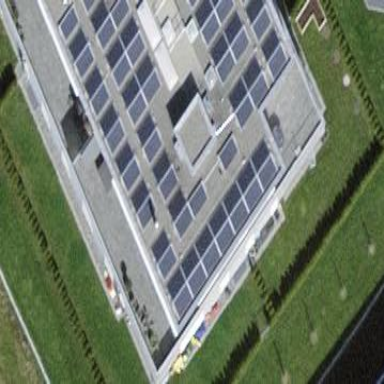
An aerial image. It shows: Solar power generator with photovoltaic panels.